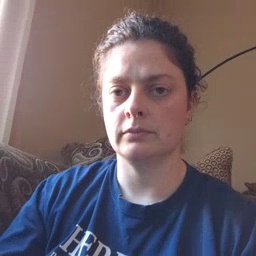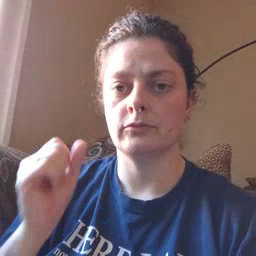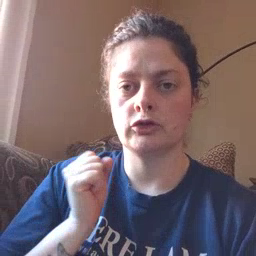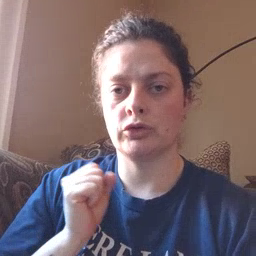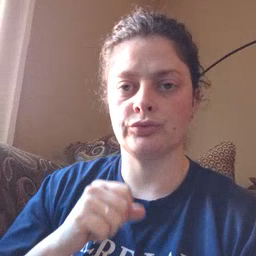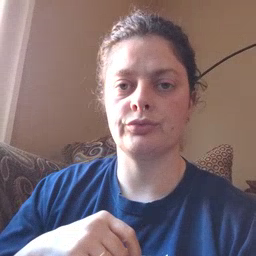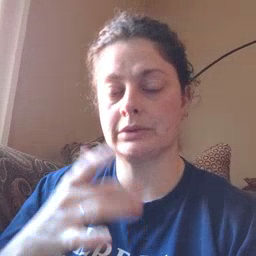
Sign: refrigerator